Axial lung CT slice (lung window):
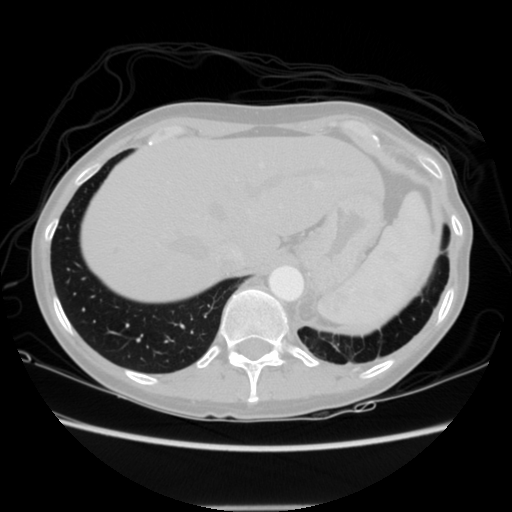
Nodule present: no